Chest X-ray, PA view. Patient: 31 years old, sex M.
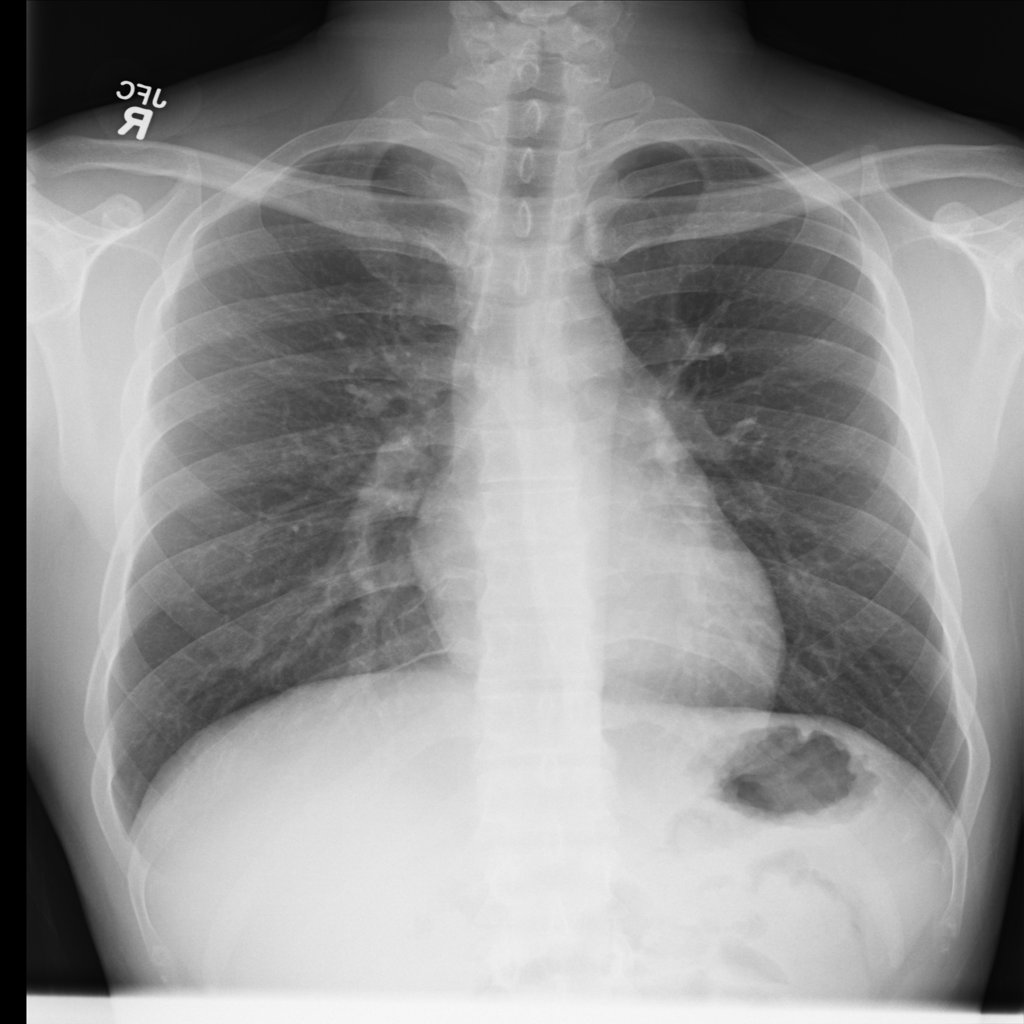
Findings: No Finding